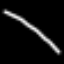
Label: line